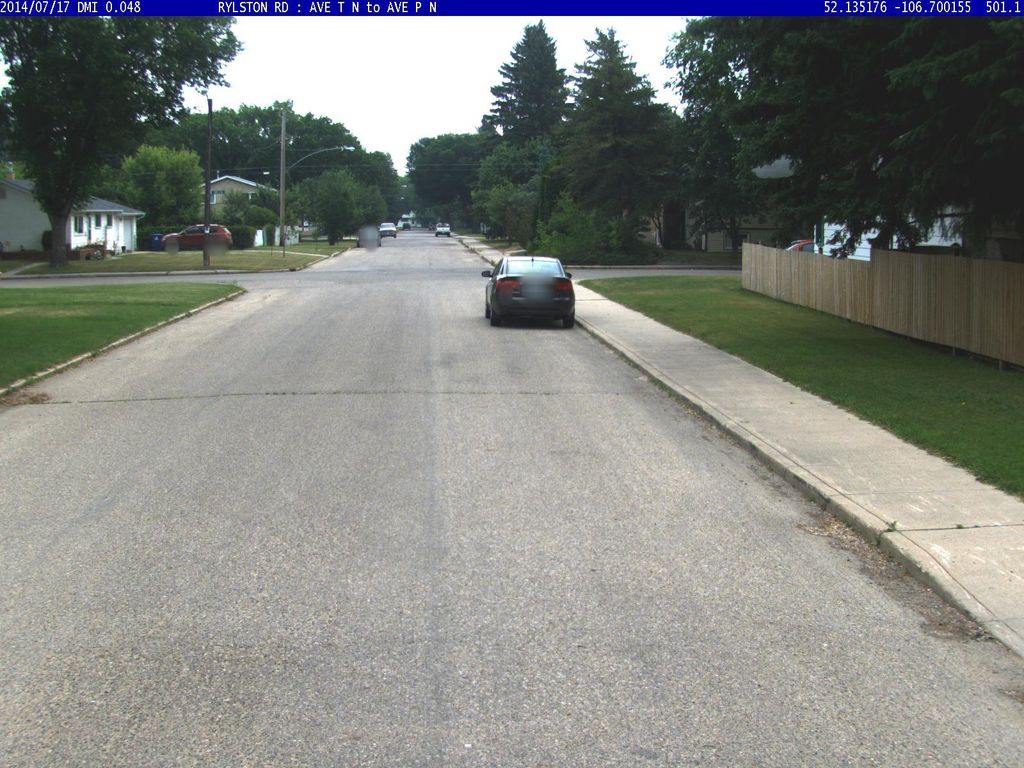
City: saskatoon